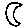
Label: moon